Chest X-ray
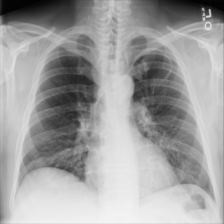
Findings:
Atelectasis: negative
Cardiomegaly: negative
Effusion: negative
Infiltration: negative
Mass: negative
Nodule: negative
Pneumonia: negative
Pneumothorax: negative
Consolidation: negative
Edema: negative
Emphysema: negative
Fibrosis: negative
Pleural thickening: negative
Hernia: negative